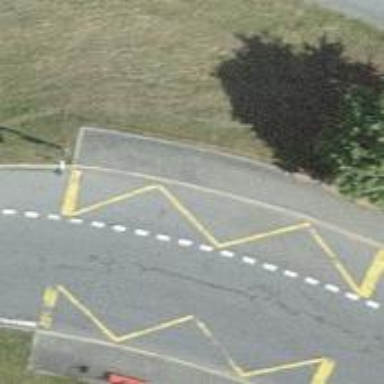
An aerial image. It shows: Bus stop with asphalt surface. This public transport platform is perfect for commuters to wait for their ride.